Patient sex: F
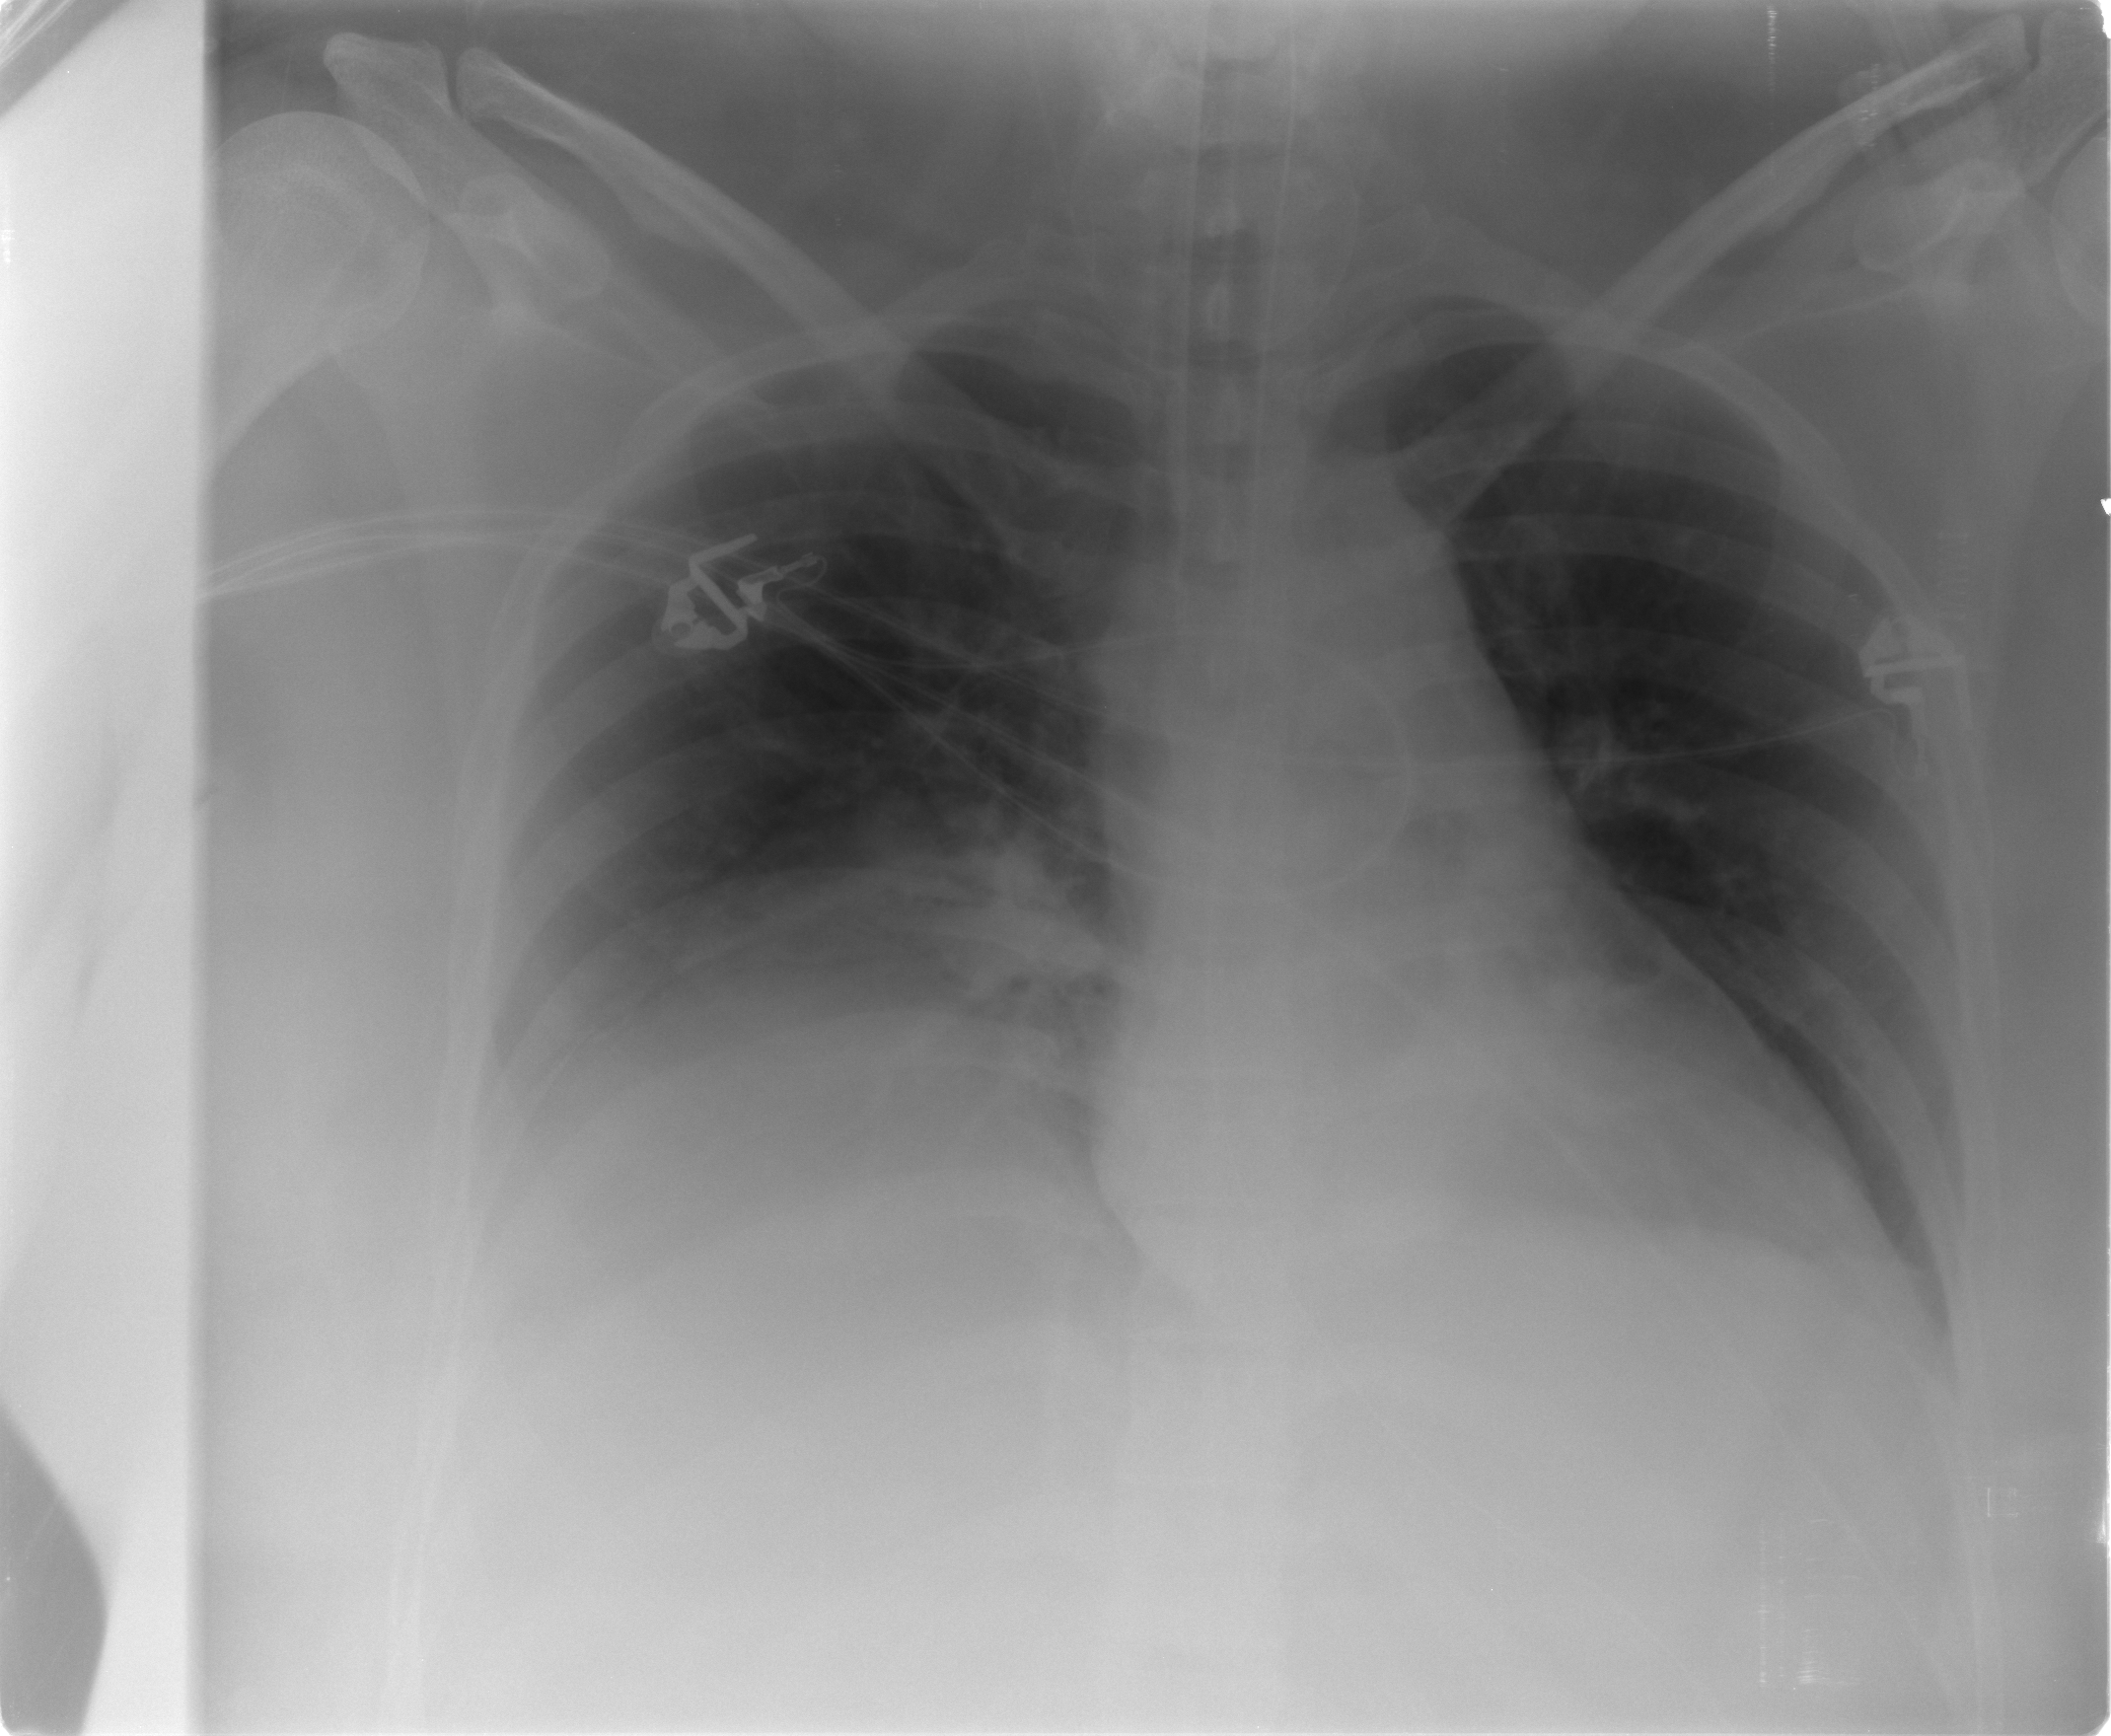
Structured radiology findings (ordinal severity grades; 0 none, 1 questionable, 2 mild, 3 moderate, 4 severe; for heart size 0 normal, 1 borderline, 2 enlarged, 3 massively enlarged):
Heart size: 0
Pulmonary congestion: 0
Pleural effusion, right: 2
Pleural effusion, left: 1
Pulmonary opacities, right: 0
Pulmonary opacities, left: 0
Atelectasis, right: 3
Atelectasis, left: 2